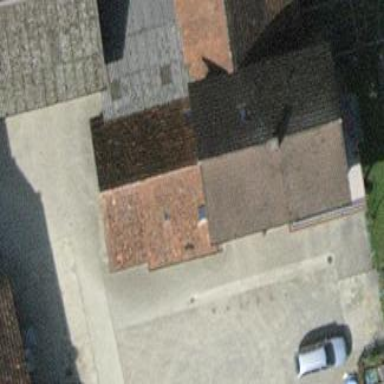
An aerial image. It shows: Building with gabled roof.